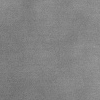
Atmospheric dust classification: dusty